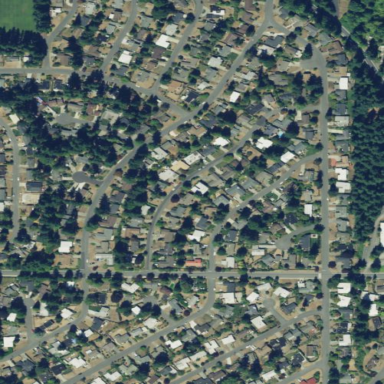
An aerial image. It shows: Residential area with detached houses.